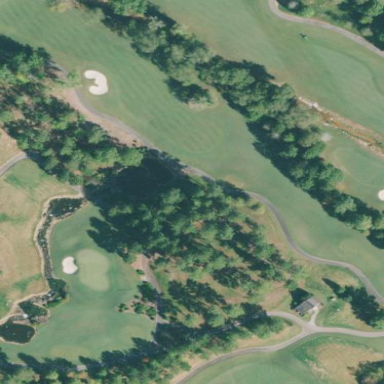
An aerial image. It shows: Rough grassy area used for golf.